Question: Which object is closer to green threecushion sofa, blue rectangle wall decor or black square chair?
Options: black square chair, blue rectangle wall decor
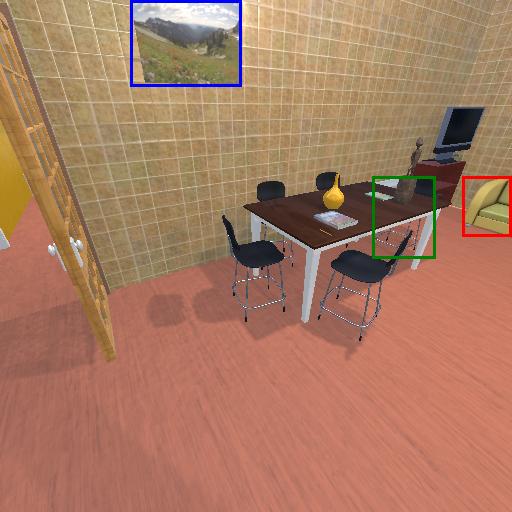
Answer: black square chair